Question: In Firefox (current version 14.0.1) I get a dotted outline around some '<area>' tags that I have created <URL>.

I've searched around here and Google for a considerable amount of time, and still haven't managed to get rid of them. They do not appear in any other browsers.
Things I have tried (and all combinations of the below) without success:
- 'outline: none'':focus'':active'- 'border: none'- 'hidefocus="hidefocus"'- '::-moz-focus-inner{ border: none; outline: none; }'- '.focus(function(){ $(this).blur(); })'
I believe I've exhausted all the information I've been able to come across - is there any other way to get rid of these lines?
Here is the HTML for quick reference, and for the possibility of something in there being the reason I can't get rid of it:
'''
<img src="anatomy/dial/components/foundation.png" id="dial-map" usemap="#dial" />
<map name="dial">
<area title="Ansible" class="tab" id="click-ansible" shape="poly" coords="412,419,376,447,313,474,248,487,247,434,327,415,374,377" href="#">
<area title="Cadreon" class="tab" id="click-cadreon" shape="poly" coords="487,245,478,313,455,366,416,417,378,380,429,299,434,246" href="#">
<area title="Orion" class="tab" id="click-orion" shape="poly" coords="418,73,453,117,482,191,484,242,431,244,422,180,378,111" href="#">
<area title="Ensemble" class="tab" id="click-ensemble" shape="poly" coords="247,1,311,10,368,35,415,70,378,108,312,66,244,53" href="#">
<area title="Reprise" class="tab" id="click-reprise" shape="poly" coords="73,69,111,39,176,8,242,2,243,53,172,66,112,108" href="#">
<area title="Magna Global" class="tab" id="click-magnaglobal" shape="poly" coords="245,487,186,481,114,450,71,417,110,377,175,423,246,432" href="#">
<area title="Airborne" class="tab" id="click-airborne" shape="poly" coords="69,414,37,373,12,316,2,244,55,244,68,322,106,375" href="#">
<area title="Marketing Sciences" class="tab" id="click-analytics" shape="poly" coords="2,242,11,171,33,120,71,74,109,109,70,168,54,241" href="#">
<area title="MB3" class="tab" id="click-mb3" shape="poly" coords="257,430,178,422,120,384,82,340,140,305,163,337,206,360,262,364,317,342,348,305,404,340,384,367,324,413" href="#">
<area title="UM" class="tab" id="click-um" shape="poly" coords="307,134,245,116,246,56,309,68,375,109,418,178,430,237,429,288,404,339,350,303,368,246,358,198,344,169" href="#">
<area title="Initiative" class="tab" id="click-initiative" shape="poly" coords="80,339,63,289,58,235,72,171,109,112,176,67,243,56,242,119,192,128,152,159,126,206,122,261,137,306" href="#">
<area title="View Website" id="website" shape="poly" coords="173,330,139,292,133,213,161,167,196,143,245,129,305,146,336,176,359,246,339,300,309,335,260,352,209,351" href="#">
</map>
'''
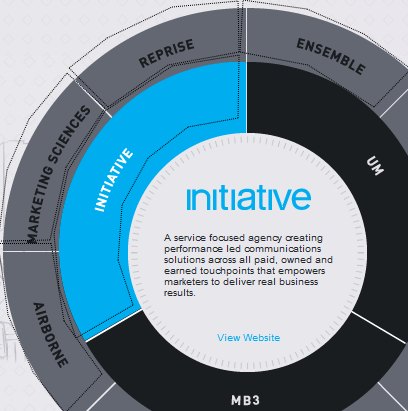
Answer: The problem is your blur-focus function on line 151 of dial.js. Removing it fixes the issue.
'''
$("img, area, map").focus(function(event) {
$(this).blur();
});
'''
To prevent focusing on area elements, set a <URL>to '-1', i.e.
'''
<area tabindex="-1" title="Ansible" class="tab" id="click-ansible" shape="poly" coords="...
'''
Demo: <URL>